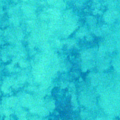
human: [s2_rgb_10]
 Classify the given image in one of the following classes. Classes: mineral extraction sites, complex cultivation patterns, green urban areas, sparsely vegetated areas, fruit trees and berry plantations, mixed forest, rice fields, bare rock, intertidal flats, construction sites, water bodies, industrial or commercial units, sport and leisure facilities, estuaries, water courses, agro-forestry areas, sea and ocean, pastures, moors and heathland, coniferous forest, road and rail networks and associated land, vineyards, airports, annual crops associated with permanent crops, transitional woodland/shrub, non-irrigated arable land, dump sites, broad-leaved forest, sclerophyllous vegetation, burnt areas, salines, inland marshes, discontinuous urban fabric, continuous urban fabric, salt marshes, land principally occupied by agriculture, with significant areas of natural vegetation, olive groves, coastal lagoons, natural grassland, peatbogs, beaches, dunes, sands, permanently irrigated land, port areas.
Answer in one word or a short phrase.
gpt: sea and ocean